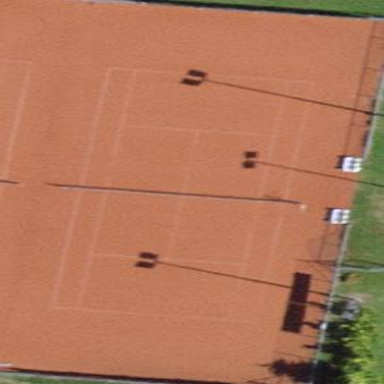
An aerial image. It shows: Tennis court on pitch.